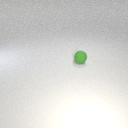
small green rubber sphere